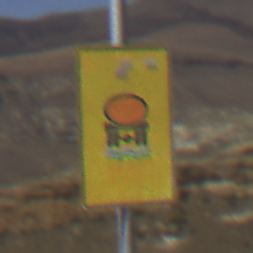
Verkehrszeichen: FahrzeugeMitWassergefaehrdenderLadungOhnePfeilsymbol
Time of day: Midday
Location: Outdoor (Nature)
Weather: Clear
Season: NotSpecified
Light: Natural